Question: I'm kind of stumped here. I've looked at the docs of <URL> and a bunch of questions being asked here, but I can't quite figure out what's causing it.
Basically, unless I have 12 or so labels, or I just force label counts, there are no Mondays in my charts. The labels are placed sunday evening and early tuesday morning consistently, which causes monday not to be drawn. Ideally, at a certain zoom level I should see months, then days, then hours, but the labels would have to be at logical places (1st day of month, midnight, start of hours, etc...)
What I'd love to do is to be able to force specific intervals for the xLabels. ex: at a certain zoom level have intervals of 24 hours, 1 hour, or 15 mins, but all starting at midnight so that there wouldn't be any weird time labels. So far I haven't found a single confirmed solution for this... at least not with real, and irregular Epoch timestamps. This very similar question was asked, but it didn't lead anywhere: <URL>

(no mondays, unless you zoom into the hourly view, where they become visible if I force the label formatting to show days)
I'm graphing various data points, but their x values are ALL unix timestamps.
my code:
in my onCreate:
'''
// creates line graphs for al DPs
for (int i = 0; i < activeDataPointIDs.size(); i++) {
// gets id and dataPointLogic
int id = DataPointsManager.activeDataPointIDs.get(i);
DataPointLogic logic = DataPointsManager.getDataPointLogic(id);
// creates the chart
LineChart lineChart;
lineChart = createLineGraph(logic, UnitConverter.dpToPixel(300, this));
// creates a label
TextView textView = new TextView(this);
textView.setText(DataPointsManager.dataPointNames[id]);
// adds the chart and label to the containing view
mainContainer.addView(textView);
mainContainer.addView(lineChart);
// adds the chart to a list accessible within the activity class
lineChartList.add(lineChart);
}
calculateGraphRange();
'''
calculateGraphRange() :
'''
// calculates the graph range based on the time interval selected
void calculateGraphRange() {
int days = CompassApp.daysToShowStats;
// figuring out stupid timezone offsets
long baseOffset = TimeZone.getDefault().getRawOffset();
long dstOffset = TimeZone.getDefault().getDSTSavings();
long timezoneOffset = baseOffset + dstOffset;
// default values are set for 1 week, TODO: deal with timezones
long graphMax = System.currentTimeMillis();
long graphMaxExtra = graphMax % TimeUtilities.UNIX_DAY;
graphMax = graphMax - graphMaxExtra + TimeUtilities.UNIX_DAY - timezoneOffset;
long graphMin = graphMax - (TimeUtilities.UNIX_DAY * days);
//
// prevents invalid graphs from being drawn //TODO: fix labels when range is 0 or null
if (days == 0) {
graphMax = 0;
graphMin = 0;
}
// applies to all charts
for (int i = 0; i < lineChartList.size(); i++) {
LineChart chart = lineChartList.get(i);
chart.getXAxis().setAxisMaximum(graphMax);
chart.getXAxis().setAxisMinimum(graphMin);
chart.notifyDataSetChanged();
chart.invalidate();
}
}
'''
Nothing funky in the date formatter. most is commented out to make testing easier
'''
IAxisValueFormatter createDateFormatter() {
IAxisValueFormatter formatter = new IAxisValueFormatter() {
@Override
public String getFormattedValue(float value, AxisBase axis) {
Date date = new Date((long) value);
SimpleDateFormat fmt;
// switch (labelModeSelected) {
// case HOURS_FORMAT:
// fmt = new SimpleDateFormat("h:mm a");
// break;
//
// case DAYS_FORMAT:
// fmt = new SimpleDateFormat("E d");
// break;
//
// case WEEKS_FORMAT:
// fmt = new SimpleDateFormat("d MMM");
// break;
//
// case MONTHS_FORMAT:
// fmt = new SimpleDateFormat("MMM yyyy");
// break;
//
// case YEARS_FORMAT:
// fmt = new SimpleDateFormat("yyyy");
//
// break;
//
// default:
// fmt = new SimpleDateFormat("E d MMM");
// break;
// }
fmt = new SimpleDateFormat("MMM d H:mm zz"); //TODO remove after tests and add switch
fmt.setTimeZone(TimeZone.getDefault()); // sets time zone... I think I did this properly...
String s = fmt.format(date);
return s;
}
// we don't draw numbers, so no decimal digits needed
public int getDecimalDigits() {
return 0;
}
};
return formatter;
}
'''
method to create my line graphs
'''
LineChart createLineGraph(DataPointLogic dataPointLogic, int height) {
final LineChart lineChart = new LineChart(this);
lineChart.setMinimumHeight(height);
List<Entry> entries = new ArrayList<Entry>();
List<Number> xList = new ArrayList<>();
List<Number> yList = new ArrayList<>();
xList = dataPointLogic.getXVals(); //TODO: does this just not work with the class inheritance
yList = dataPointLogic.getYVals(); //TODO: does this just not work with the class inheritance
for (int i = 0; i < xList.size(); i++) {
long x = xList.get(i).longValue();
float y = yList.get(i).floatValue();
entries.add(new Entry(x, y));
}
//
final LineDataSet dataSet = new LineDataSet(entries, "Time series");
// graph smoothing params
dataSet.setCubicIntensity(0.5f);
dataSet.setMode(LineDataSet.Mode.HORIZONTAL_BEZIER);
// graph fill params
dataSet.setDrawFilled(true);
// dataSet.setFillDrawable(ContextCompat.getDrawable(this, R.drawable.doge));
dataSet.setFillColor(primaryColor);
// line params
dataSet.setColor(primaryColor);
dataSet.setLineWidth(1f);
// circle params
dataSet.setCircleRadius(2.5f);
dataSet.setCircleColor(primaryColor);
dataSet.setDrawCircleHole(false);
LineData lineData = new LineData(dataSet);
lineData.setDrawValues(false);
lineChart.setData(lineData);
//
// applies the timestamp formatting
XAxis xAxis = lineChart.getXAxis();
xAxis.setPosition(XAxis.XAxisPosition.BOTTOM);
xAxis.setValueFormatter(createDateFormatter());
xAxis.setDrawLabels(true);
xAxis.setCenterAxisLabels(true);
xAxis.setLabelRotationAngle(90f); // rotates label so we can see it all TODO remove after tests
YAxis yAxisRight = lineChart.getAxisRight();
yAxisRight.setDrawLabels(false);
yAxisRight.setDrawGridLines(false);
YAxis yAxisLeft = lineChart.getAxisLeft();
yAxisLeft.setDrawGridLines(false);
yAxisLeft.setSpaceBottom(0.0f);
// removes description and legend
lineChart.getLegend().setEnabled(false);
lineChart.getDescription().setEnabled(false);
// sets the maximum zoom... must be provided unix time values
lineChart.setVisibleXRangeMinimum(TimeUtilities.UNIX_HOUR);
lineChart.setOnChartGestureListener(new OnChartGestureListener() {
@Override
public void onChartGestureStart(MotionEvent me, ChartTouchListener.ChartGesture lastPerformedGesture) {
}
@Override
public void onChartGestureEnd(MotionEvent me, ChartTouchListener.ChartGesture lastPerformedGesture) {
}
@Override
public void onChartLongPressed(MotionEvent me) {
}
@Override
public void onChartDoubleTapped(MotionEvent me) {
}
@Override
public void onChartSingleTapped(MotionEvent me) {
}
@Override
public void onChartFling(MotionEvent me1, MotionEvent me2, float velocityX, float velocityY) {
}
@Override
public void onChartScale(MotionEvent me, float scaleX, float scaleY) {
scaleChartLabels(lineChart);
}
@Override
public void onChartTranslate(MotionEvent me, float dX, float dY) {
}
});
// applies the scale
scaleChartLabels(lineChart);
lineChart.invalidate(); // refreshes data
return lineChart;
}
'''
method change how the labels are displayed, depending on the scale of the graph
'''
// changes the scale of the chart labels depending on what is selected
void scaleChartLabels(LineChart chart) {
float max = chart.getHighestVisibleX();
float min = chart.getLowestVisibleX();
float totalXVisible = max - min;
float granularity = TimeUtilities.UNIX_DAY;
int labelCount = 0;
// conditional switch to determine display params of graphs
if (totalXVisible < TimeUtilities.UNIX_DAY) {
labelCount = 8;
granularity = TimeUtilities.UNIX_HOUR;
labelModeSelected = HOURS_FORMAT;
// Day view
} else if (totalXVisible < TimeUtilities.UNIX_DAY * 2) {
labelCount = 2;
granularity = TimeUtilities.UNIX_DAY;
labelModeSelected = DAYS_FORMAT;
// Week view
} else if (totalXVisible < TimeUtilities.UNIX_DAY * 3) {
labelCount = 3;
granularity = TimeUtilities.UNIX_DAY;
labelModeSelected = DAYS_FORMAT;
// Week view
} else if (totalXVisible < TimeUtilities.UNIX_DAY * 4) {
labelCount = 4;
granularity = TimeUtilities.UNIX_DAY;
labelModeSelected = DAYS_FORMAT;
// Week view
} else if (totalXVisible < TimeUtilities.UNIX_DAY * 5) {
labelCount = 5;
granularity = TimeUtilities.UNIX_DAY;
labelModeSelected = DAYS_FORMAT;
// Week view
} else if (totalXVisible < TimeUtilities.UNIX_DAY * 6) {
labelCount = 6;
granularity = TimeUtilities.UNIX_DAY;
labelModeSelected = DAYS_FORMAT;
// Week view
} else if (totalXVisible < TimeUtilities.UNIX_WEEK) {
labelCount = 7;
granularity = TimeUtilities.UNIX_DAY;
labelModeSelected = DAYS_FORMAT;
// Week view
} else if (totalXVisible < (TimeUtilities.UNIX_WEEK * 2)) {
labelCount = 7;
granularity = TimeUtilities.UNIX_DAY;
labelModeSelected = DAYS_FORMAT;
// Week view
} else if (totalXVisible < TimeUtilities.UNIX_MONTH) {
labelCount = 7;
granularity = TimeUtilities.UNIX_DAY;
labelModeSelected = WEEKS_FORMAT;
//Month view
} else if (totalXVisible < TimeUtilities.UNIX_MONTH * 3) {
labelCount = 3;
granularity = TimeUtilities.UNIX_MONTH;
labelModeSelected = MONTHS_FORMAT;
// 90 day view
} else if (totalXVisible < TimeUtilities.UNIX_YEAR) {
labelCount = 6;
granularity = TimeUtilities.UNIX_MONTH;
labelModeSelected = MONTHS_FORMAT;
// year view
} else if (totalXVisible > TimeUtilities.UNIX_YEAR) {
Log.w(TAG, "case not implemented yet");
}
chart.getXAxis().setGranularityEnabled(true);
chart.getXAxis().setGranularity(granularity);
chart.getXAxis().setLabelCount(labelCount);
}
'''
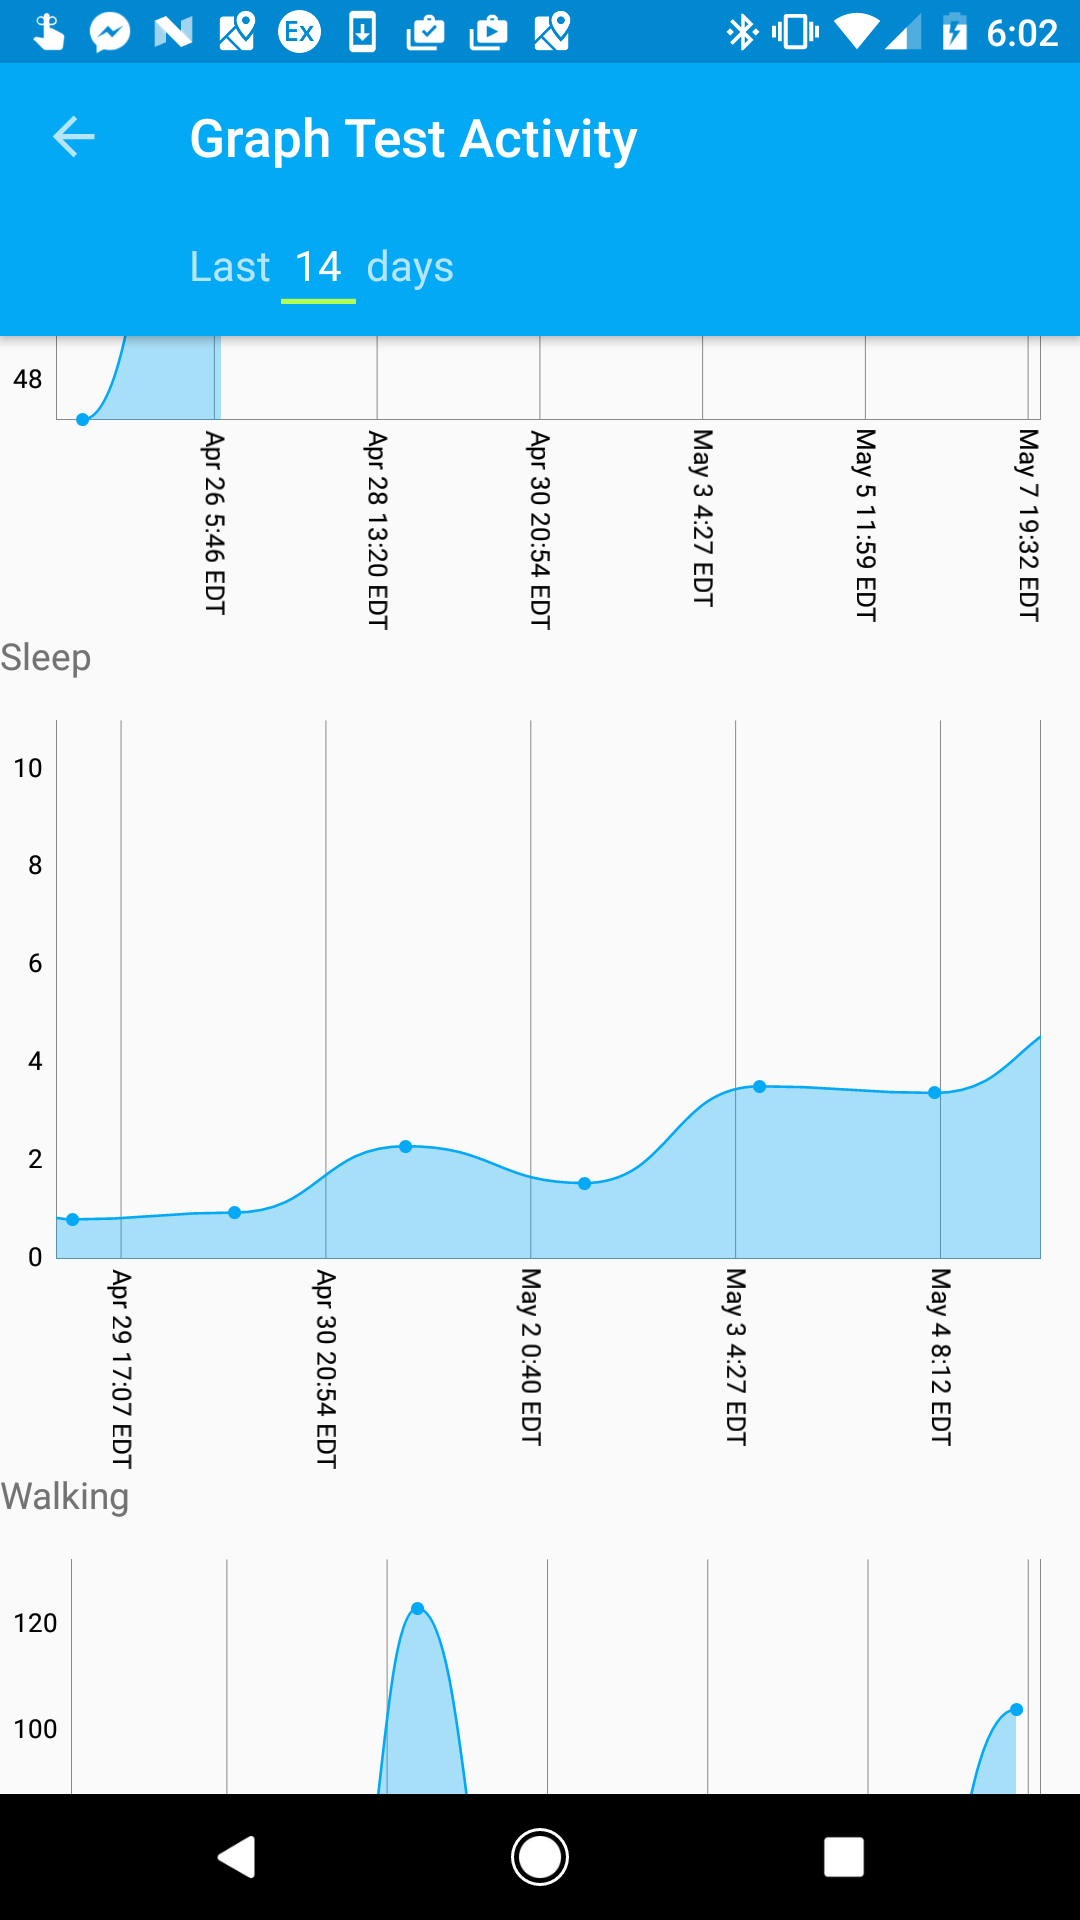
Answer: Turns out, since the Entries use floats, I was losing precision on my timestamps... enough to mess up the intervals between labels on the x axis.
I just divided all of them by 60 000 as a quick test, to get my timestamps in millis into timestamps in minutes and that seemed to do the trick.